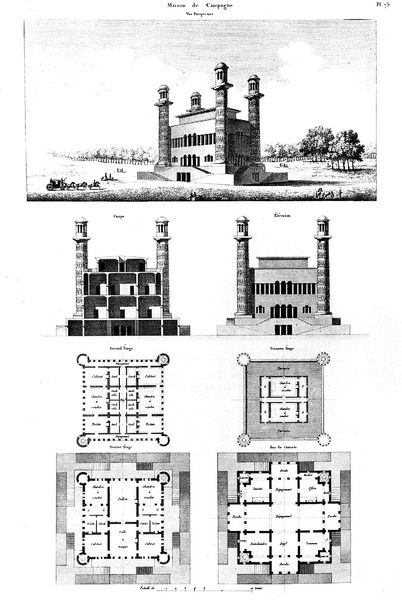
Titel: Grundrisse, Schnitt, Ansicht und Perspektive vom Tempel der Erinnerung an die Frauen, aus: “L´Architecture considérée sous le rapport de l´art, des moers et de la législation”
Künstler: Claude Nicolas Ledoux
Schlagwörter: weiß, bäume, menschen, schwarz, zeichnung, gebäude, haus, architektur, turm, garten, ansicht, fassade, kutsche, vier, türme, denkmal, druck, entwurf, ehre, plan, pavillon, museum, skizzen, querschnitt, grundriss, aufbau, aufriss, bauplan, aufrisse, längsschnitt, einteilung, lage, mauren